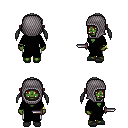
a pixel art fantasy rpg character, female body template, orc, green skin, black robe, white pants, white twin-tailed hairstyle, chain hood, bracelets, gray slippers, dagger, four views (front, back, left, right), 2x2 character sprite sheet, small pixel art, hard edges, no anti-aliasing